Current action and preconditions to check: trajectory_clear

Your task: For each precondition in the list above, predict whether it will hold at this action.

Consider the current scene as observed from the mobile robot's camera, and analyze the predicted future states of all dynamic agents (e.g., people, animals, vehicles, or any moving entities) within the NEXT SECOND.

IMPORTANT: Only answer "very likely" if you are absolutely certain—based on strong, clear evidence—that a dynamic agent will violate the precondition in the predicted future state. Do NOT answer "very likely" for unlikely, ambiguous, or low-probability risks.

Ask yourself for each precondition: Is there a high probability, with clear and convincing evidence, that the predicted future states of any dynamic agent will interfere with the predicted future state of the currently executing action within the NEXT SECOND, causing that precondition to fail?

Assess the risk level based on these predictions. Use "likely" or "very likely" if motions create a clear risk of interference.

Use "neutral" or "improbable" if agents are nearby but their predicted paths are clearly diverging or non-conflicting.

Failure Risk Categories: "very improbable", "improbable", "neutral", "likely", "very likely"

Answer Format: Output ONLY the probability_of_failure value from these categories: "very improbable", "improbable", "neutral", "likely", "very likely"

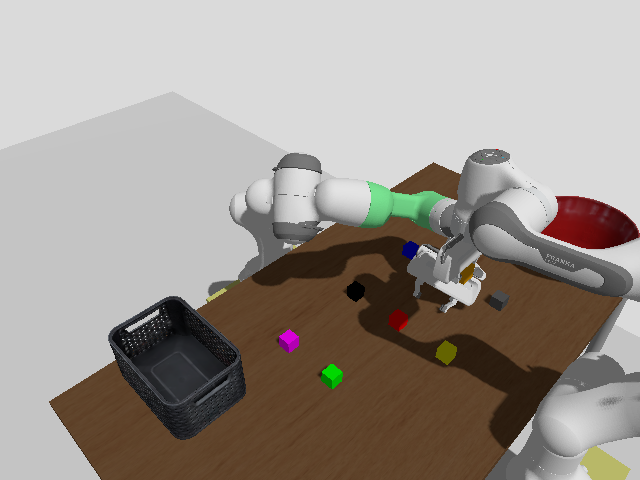

Answer: improbable